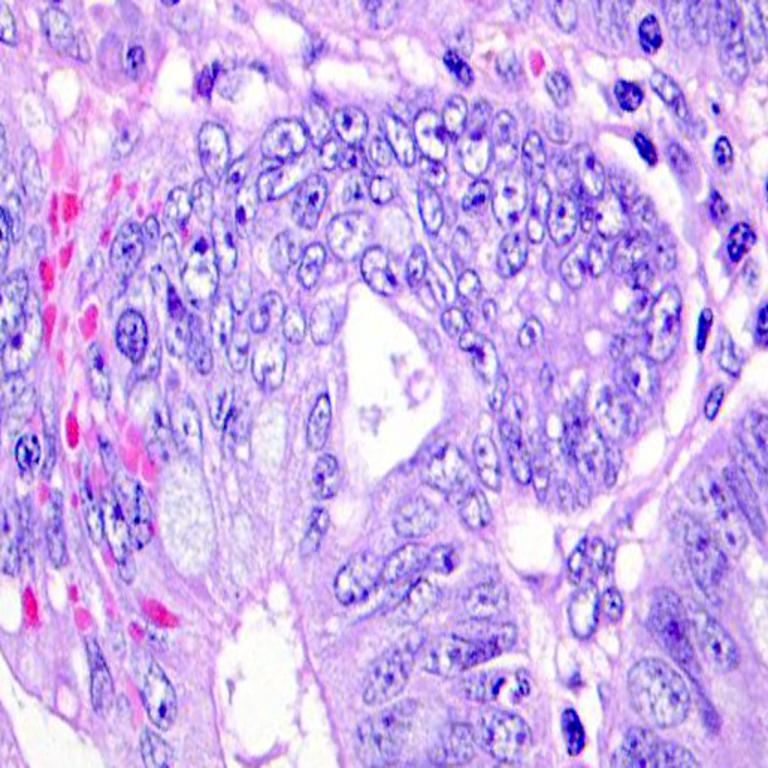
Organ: colon
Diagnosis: adenocarcinomas